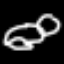
Label: frog